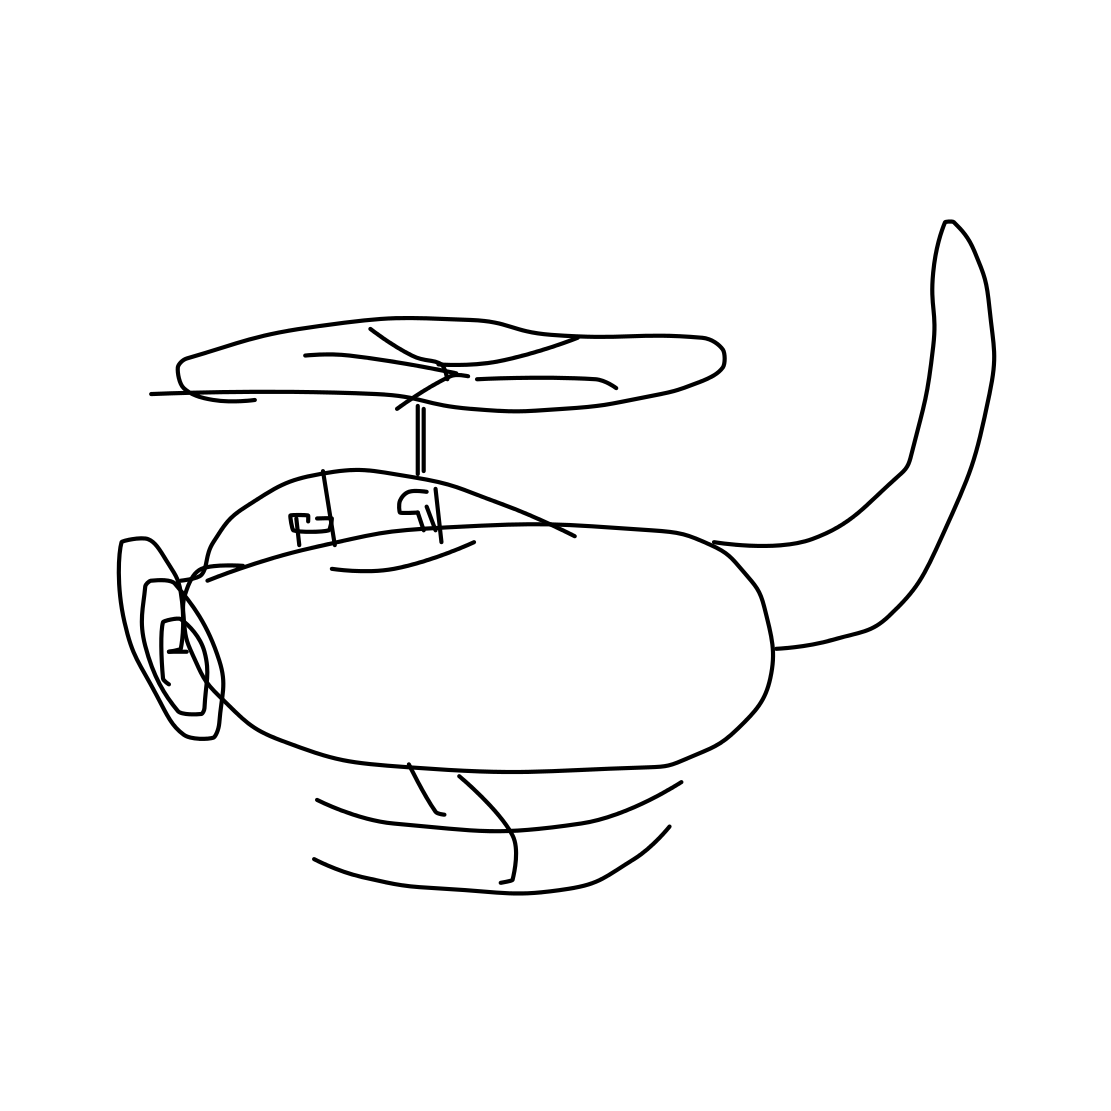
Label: helicopter